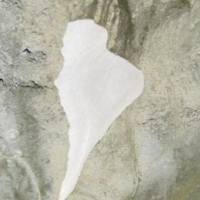
EUNIS habitat code: 48
Species observed at this site:
Saxifraga exarata